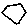
Label: hexagon